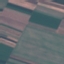
Land use / land cover class: AnnualCrop